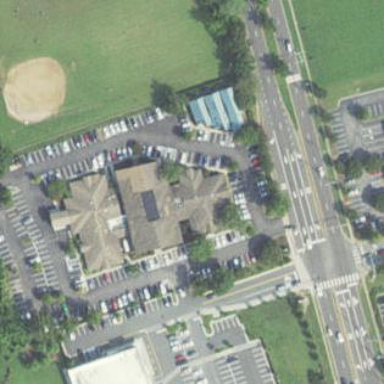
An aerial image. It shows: Commercial building.